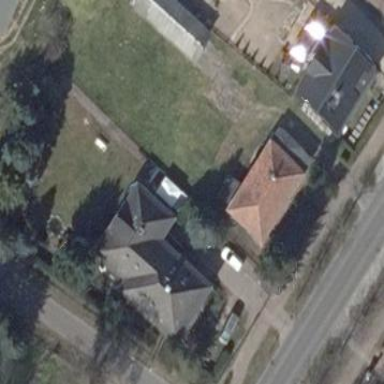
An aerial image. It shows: Detached building.